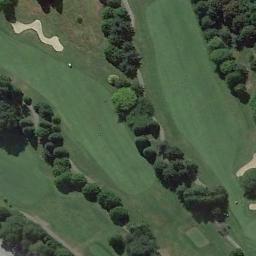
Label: golf_course